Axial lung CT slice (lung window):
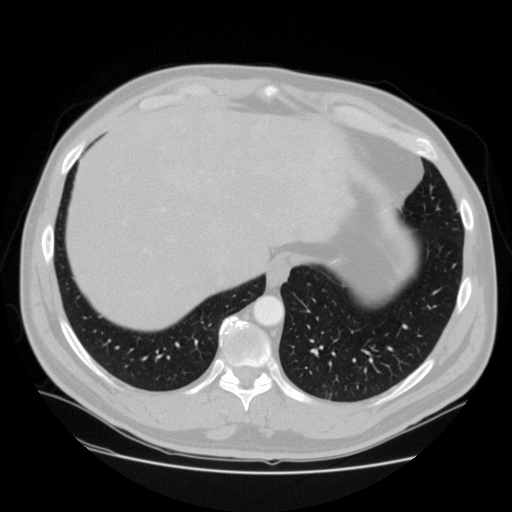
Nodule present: no